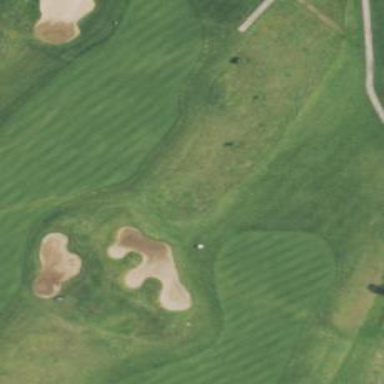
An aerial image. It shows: Golf rough area.